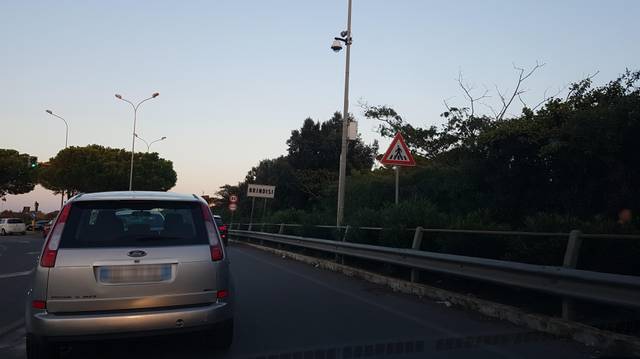
Region: Italy
Coordinates: 40.636, 17.92